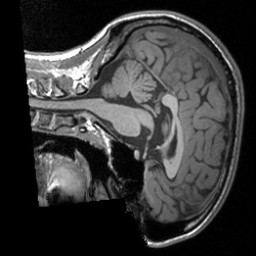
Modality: T1w
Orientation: sagittal
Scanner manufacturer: siemens
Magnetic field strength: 3 T
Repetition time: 1.9 s
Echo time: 0.00226 s